Field crop: maize
Growth stage: 2
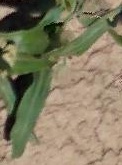
Species: maize